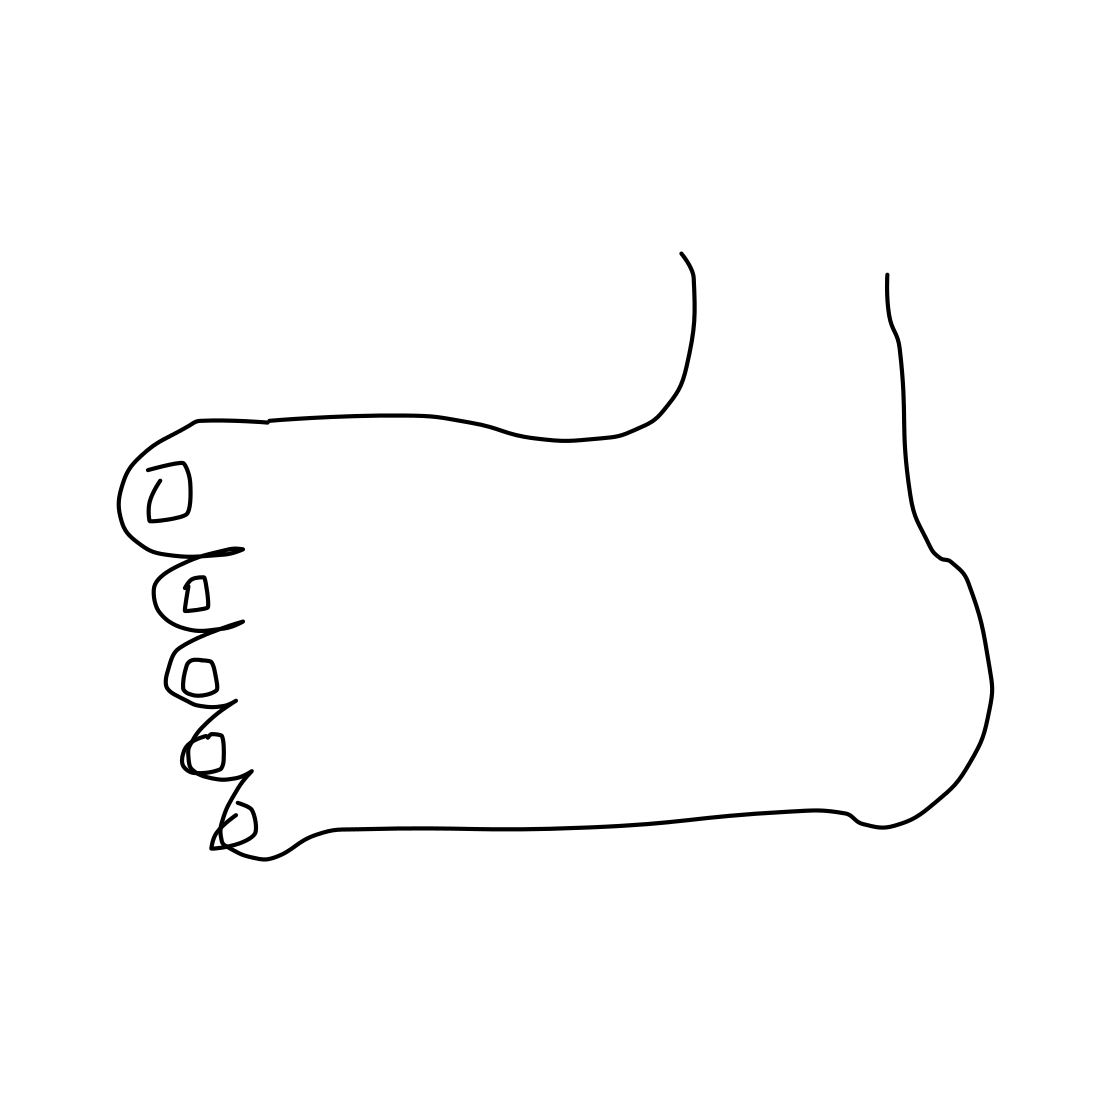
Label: foot